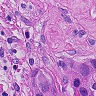
Metastatic tissue present: yes